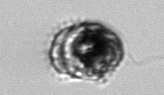
Label: Proterythropsis